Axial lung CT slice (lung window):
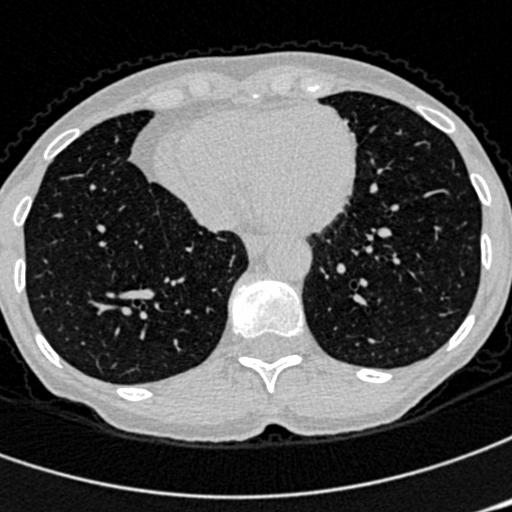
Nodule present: no